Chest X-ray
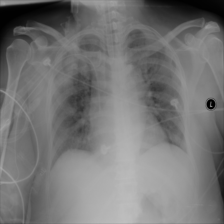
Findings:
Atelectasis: negative
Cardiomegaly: negative
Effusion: negative
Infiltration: positive
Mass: negative
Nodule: negative
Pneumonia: negative
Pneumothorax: negative
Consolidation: negative
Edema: negative
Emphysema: negative
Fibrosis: negative
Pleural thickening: negative
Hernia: negative